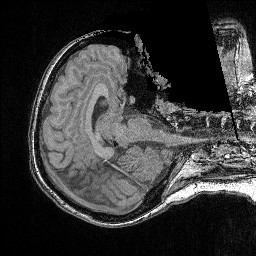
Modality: FLASH
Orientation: axial
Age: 26
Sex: female